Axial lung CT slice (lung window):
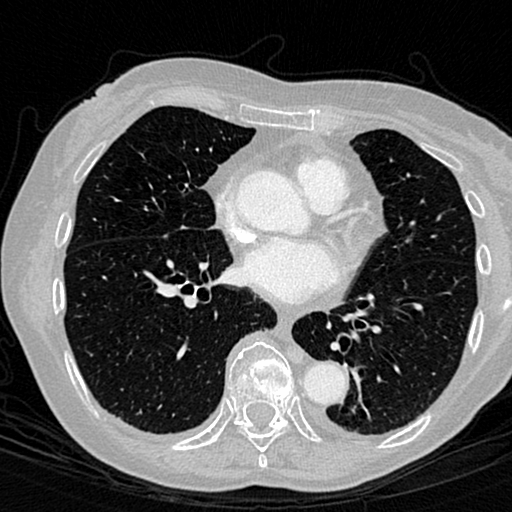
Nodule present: no